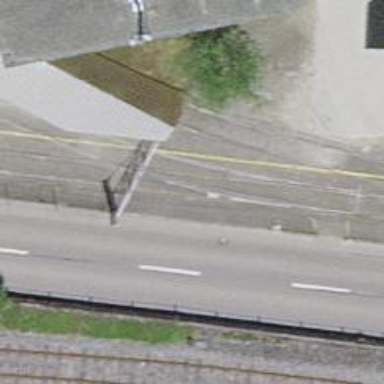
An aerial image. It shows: Railway crossing.